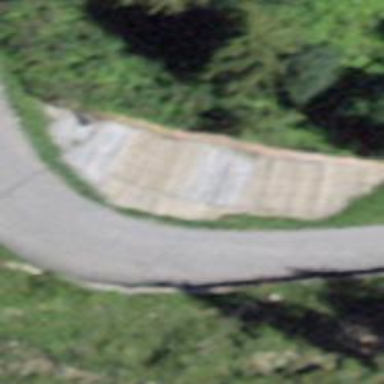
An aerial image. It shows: Culvert tunnel.